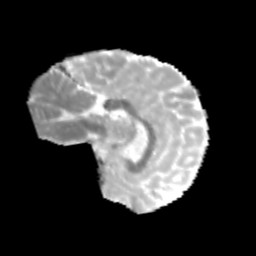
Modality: MD
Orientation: sagittal
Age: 10
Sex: female
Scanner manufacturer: siemens
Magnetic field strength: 3 T
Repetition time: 3.8 s
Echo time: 0.07 s